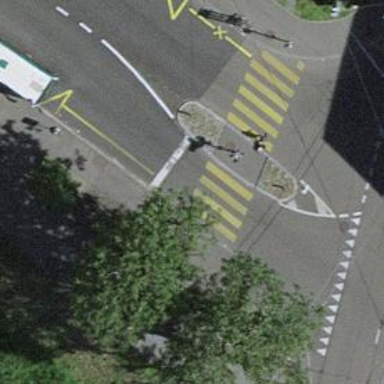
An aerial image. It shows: Crossing with traffic signals and pedestrian island.